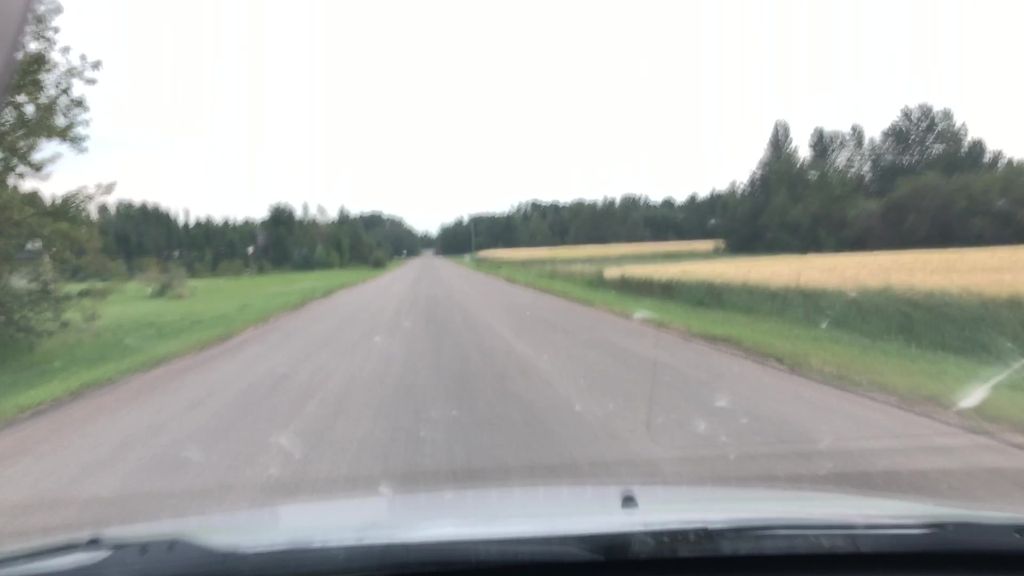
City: edmonton